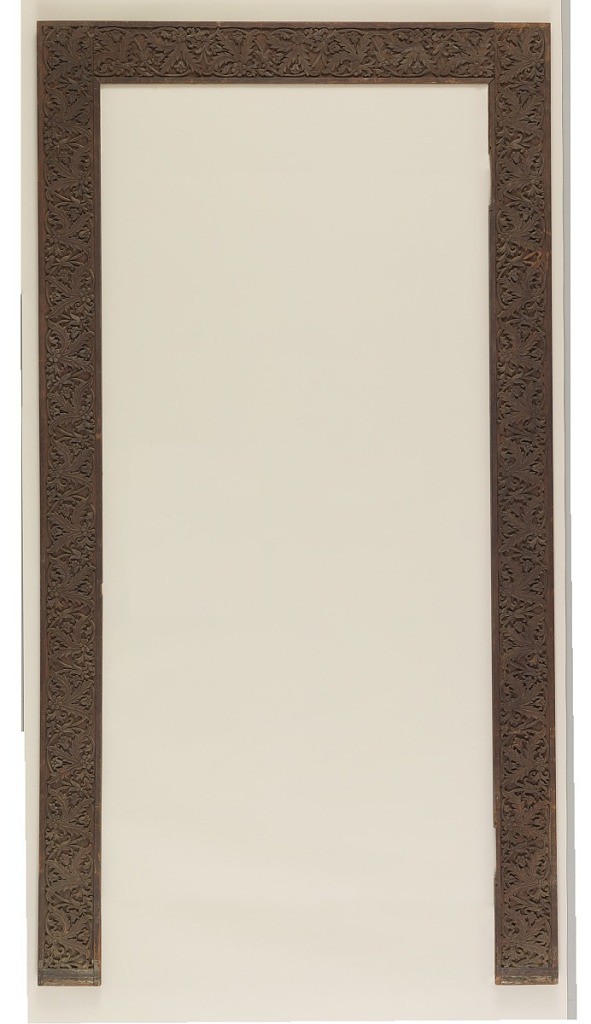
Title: frame, door
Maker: Lockwood de Forest, American, 1850–1932
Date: ca 1902
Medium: carved teakwood
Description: Rectangular door frame, carved in teak with oak leaves. Transferred from Mr. Carnegie's Bedroom to Collections during restoration of mansion; August 1974- September 1976.